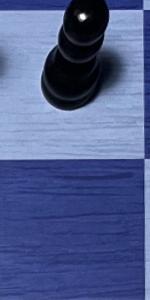
Label: Empty